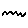
Label: zigzag